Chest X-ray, PA view. Patient: 58 years old, sex M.
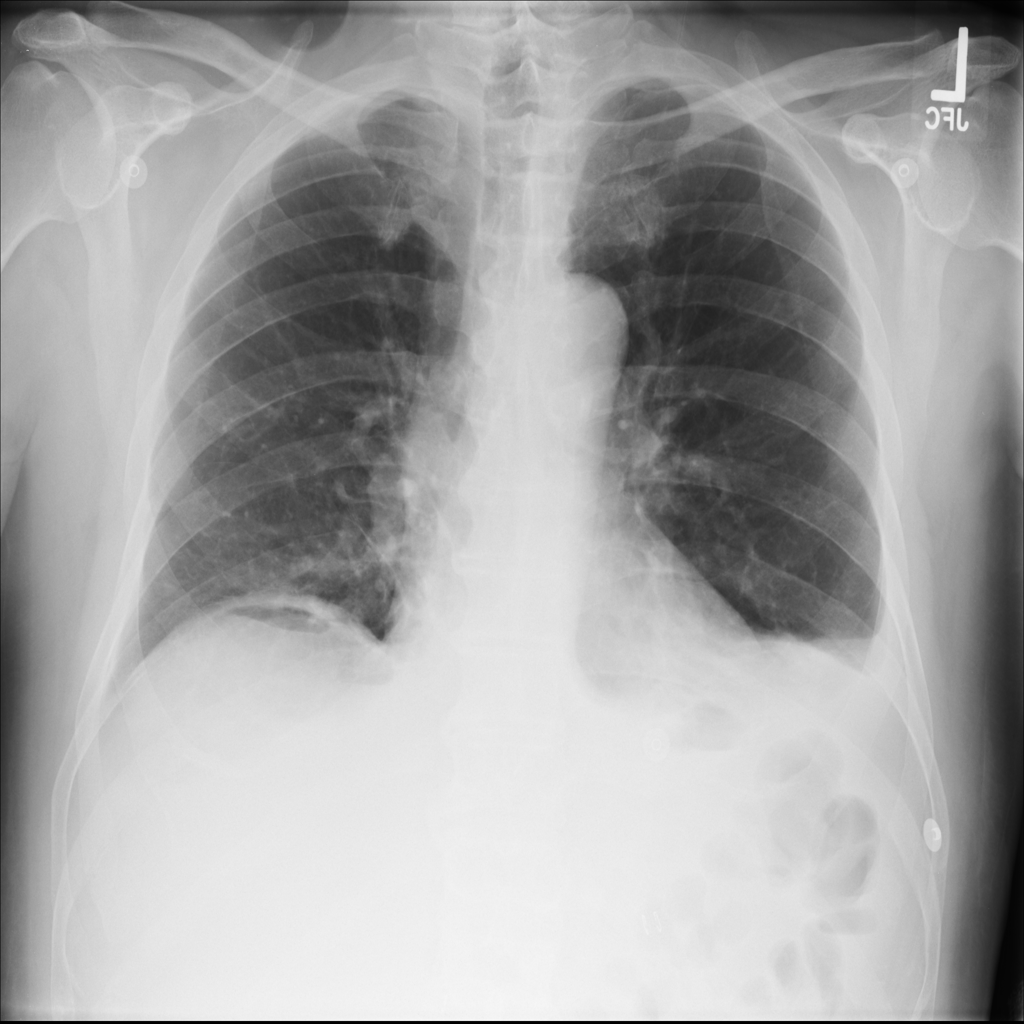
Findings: Effusion